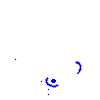
Particle: pion